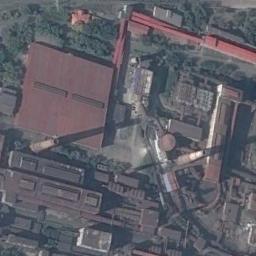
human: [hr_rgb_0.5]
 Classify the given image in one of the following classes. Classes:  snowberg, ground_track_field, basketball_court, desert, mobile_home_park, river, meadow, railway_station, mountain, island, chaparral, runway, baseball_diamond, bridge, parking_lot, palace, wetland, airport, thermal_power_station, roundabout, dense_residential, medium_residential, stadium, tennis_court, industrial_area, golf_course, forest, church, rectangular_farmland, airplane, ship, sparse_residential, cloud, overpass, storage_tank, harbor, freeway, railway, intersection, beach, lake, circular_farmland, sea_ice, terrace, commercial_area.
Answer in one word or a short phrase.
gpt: thermal_power_station